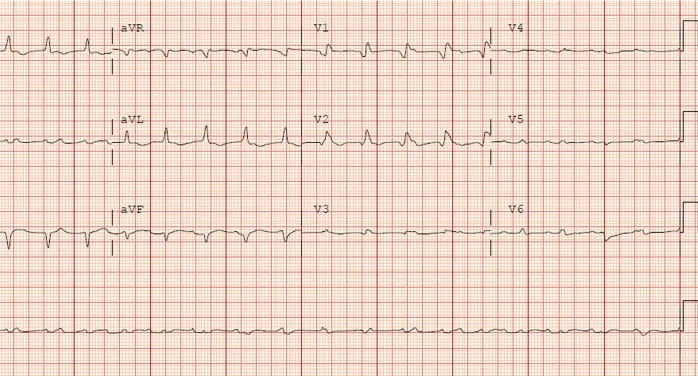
Electrocardiogram for Case 1. Taken on the final hospital day in the setting of clinical decline and three hours prior to final cardiac arrest. Junctional tachycardia, abnormal R-wave progression, prolonged QTc (532 msec).
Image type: electrography (ekg)